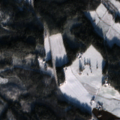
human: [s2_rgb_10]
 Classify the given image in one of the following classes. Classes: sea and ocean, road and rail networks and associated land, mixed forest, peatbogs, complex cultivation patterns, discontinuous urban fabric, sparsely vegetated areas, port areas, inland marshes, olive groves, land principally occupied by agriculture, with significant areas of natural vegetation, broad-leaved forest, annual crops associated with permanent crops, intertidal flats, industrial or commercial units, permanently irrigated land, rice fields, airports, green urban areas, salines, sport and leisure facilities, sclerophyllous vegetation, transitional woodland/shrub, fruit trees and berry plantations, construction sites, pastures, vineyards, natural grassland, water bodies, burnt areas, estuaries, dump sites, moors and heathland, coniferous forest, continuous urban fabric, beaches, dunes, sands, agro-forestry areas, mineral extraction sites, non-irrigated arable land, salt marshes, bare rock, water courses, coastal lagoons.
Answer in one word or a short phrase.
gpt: non-irrigated arable land, coniferous forest, mixed forest, transitional woodland/shrub